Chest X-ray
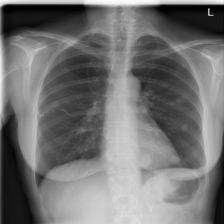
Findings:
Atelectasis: negative
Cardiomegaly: negative
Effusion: negative
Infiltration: negative
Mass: negative
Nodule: positive
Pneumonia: negative
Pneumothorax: negative
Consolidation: negative
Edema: negative
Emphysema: negative
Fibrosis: negative
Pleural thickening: negative
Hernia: negative